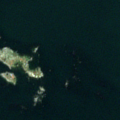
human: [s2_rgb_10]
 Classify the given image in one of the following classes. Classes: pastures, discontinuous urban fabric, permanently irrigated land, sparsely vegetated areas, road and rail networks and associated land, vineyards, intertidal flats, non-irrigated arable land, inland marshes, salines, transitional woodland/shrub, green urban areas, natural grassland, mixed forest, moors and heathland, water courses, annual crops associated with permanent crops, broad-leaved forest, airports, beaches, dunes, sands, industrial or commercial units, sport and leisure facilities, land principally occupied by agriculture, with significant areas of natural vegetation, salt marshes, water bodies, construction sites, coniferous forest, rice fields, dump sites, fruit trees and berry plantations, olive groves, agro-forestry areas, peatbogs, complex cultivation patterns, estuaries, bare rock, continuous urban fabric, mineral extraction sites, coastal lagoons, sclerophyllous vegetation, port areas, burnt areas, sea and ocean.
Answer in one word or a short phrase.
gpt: sea and ocean